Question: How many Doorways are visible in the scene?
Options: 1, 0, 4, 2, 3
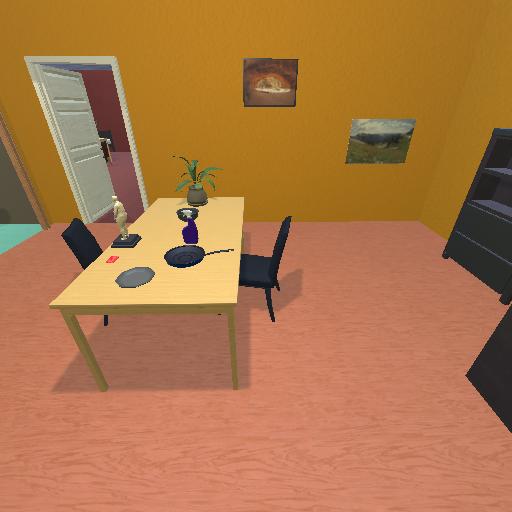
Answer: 1